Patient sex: F
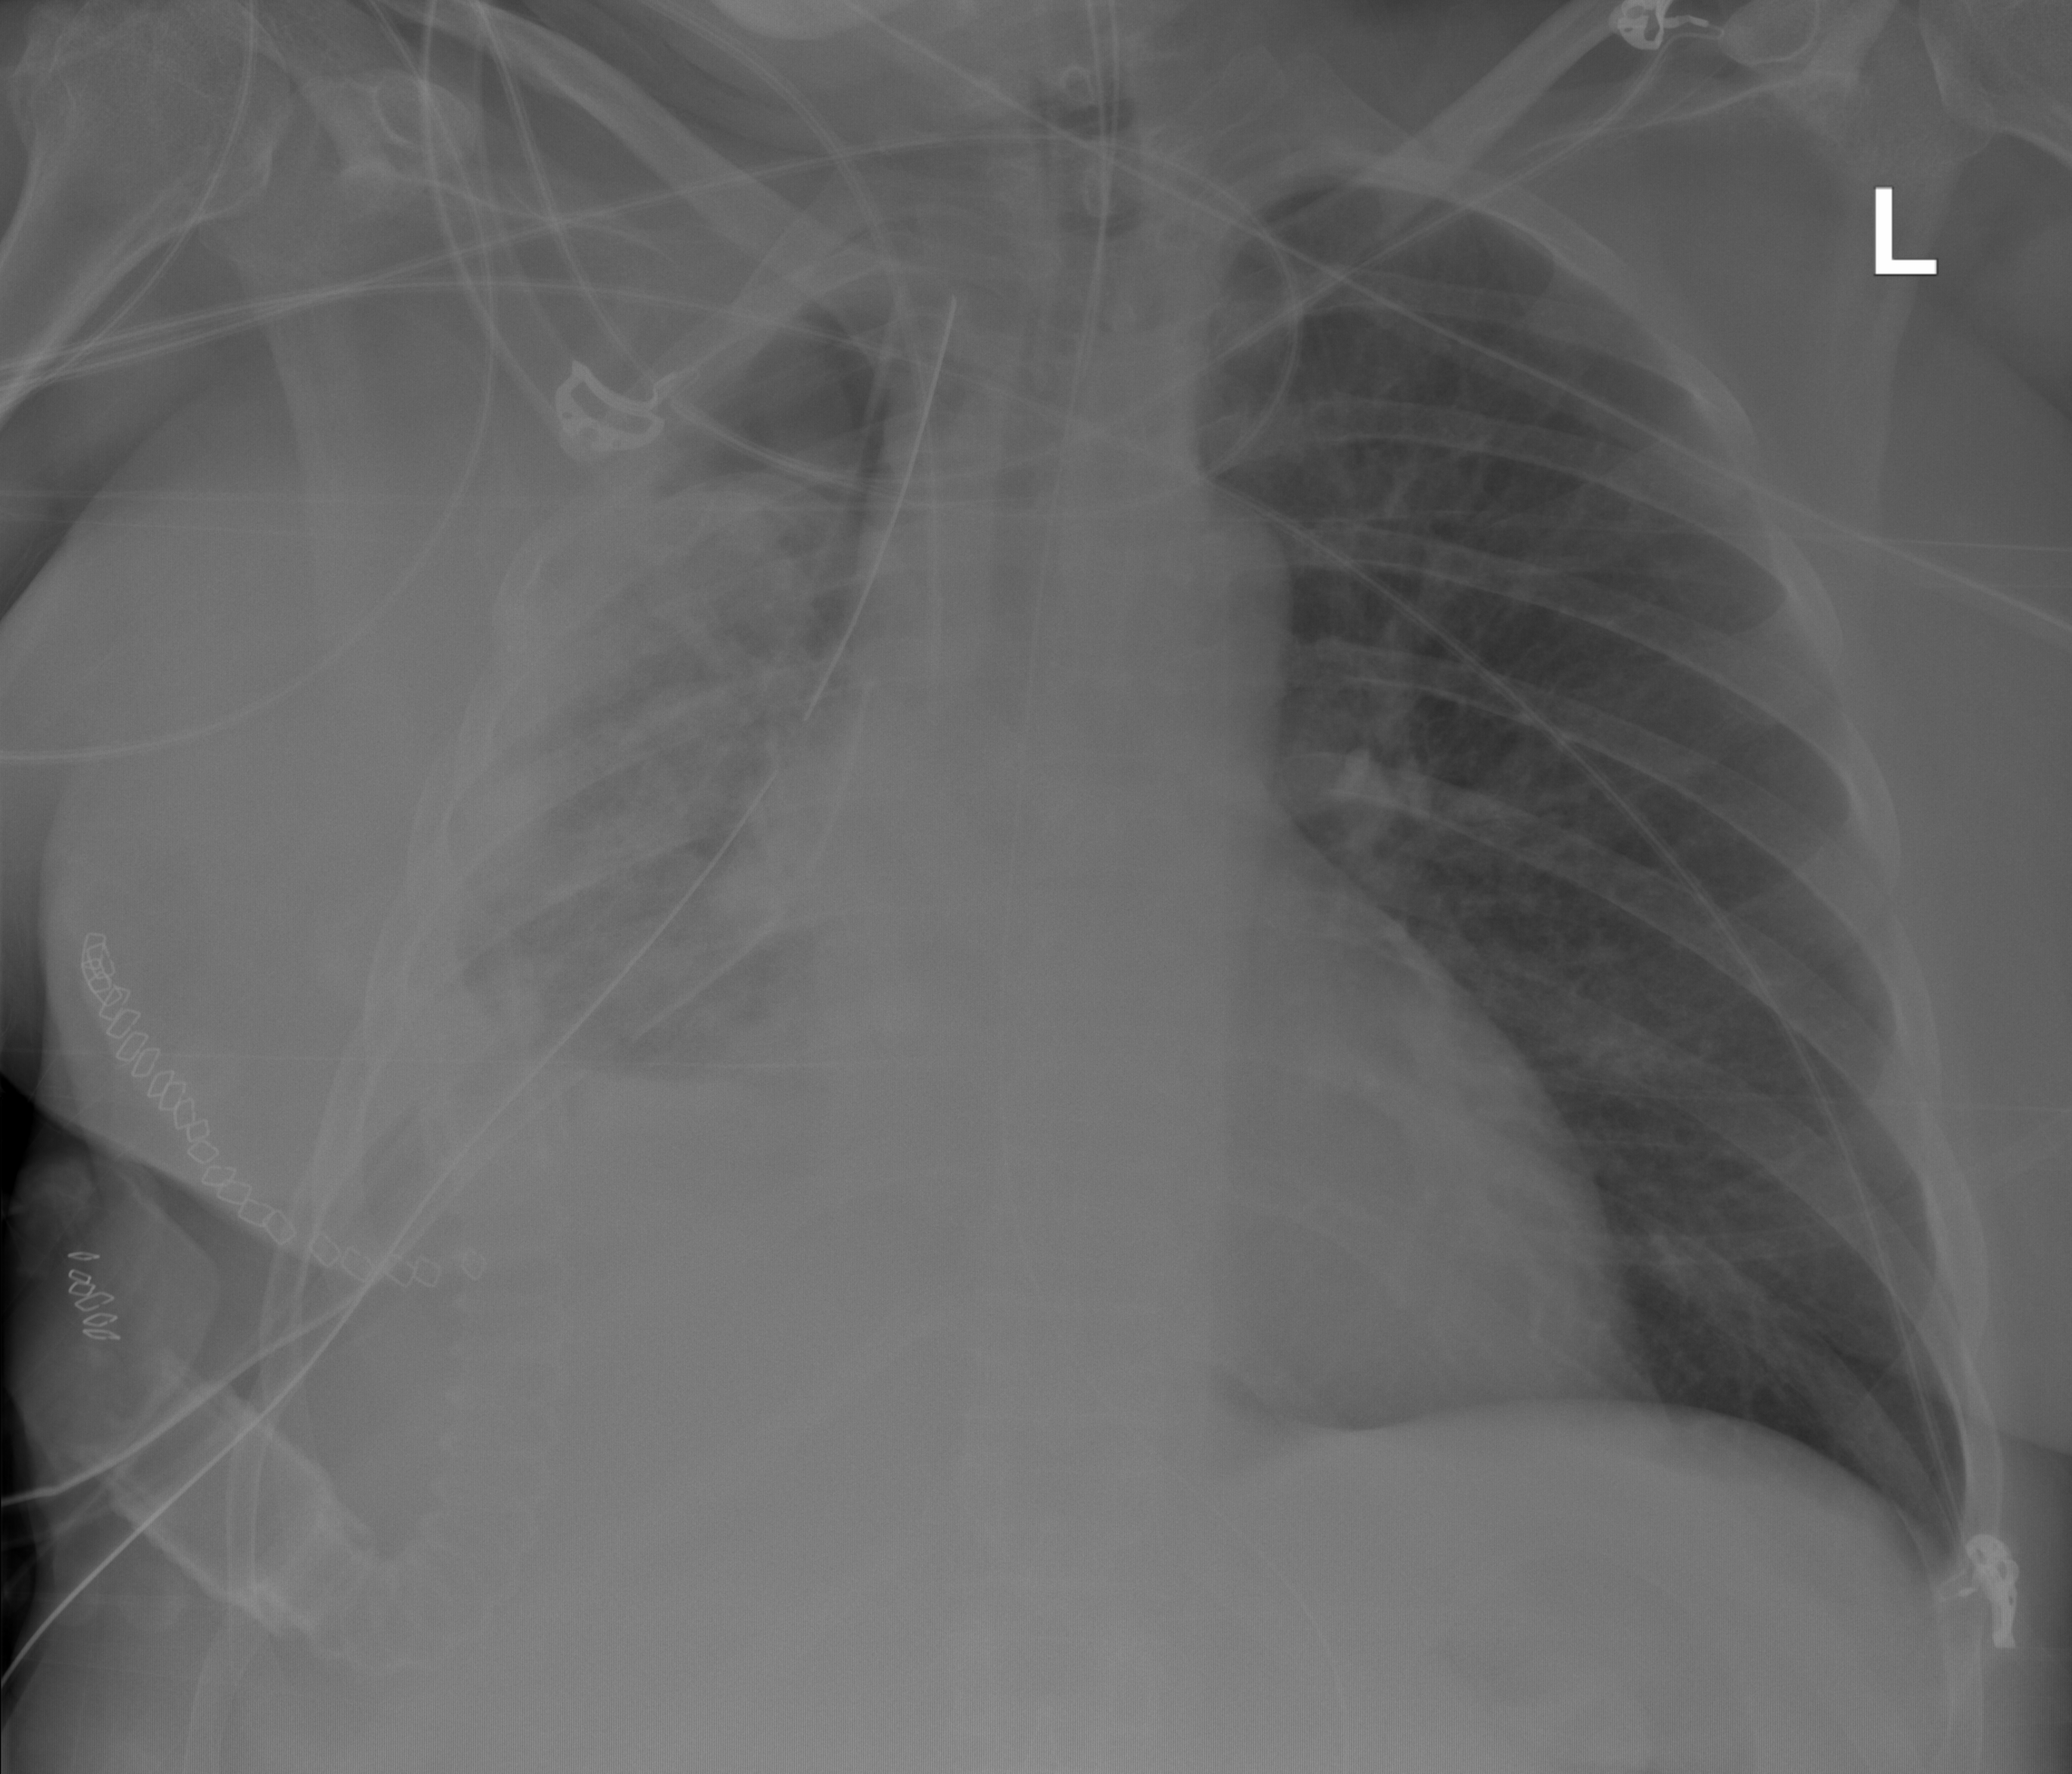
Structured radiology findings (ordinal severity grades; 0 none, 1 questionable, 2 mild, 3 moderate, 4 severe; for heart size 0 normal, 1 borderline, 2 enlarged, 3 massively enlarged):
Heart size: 0
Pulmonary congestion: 0
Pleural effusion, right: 2
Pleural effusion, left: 0
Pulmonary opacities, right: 2
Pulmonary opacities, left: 0
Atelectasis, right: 3
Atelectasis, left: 0